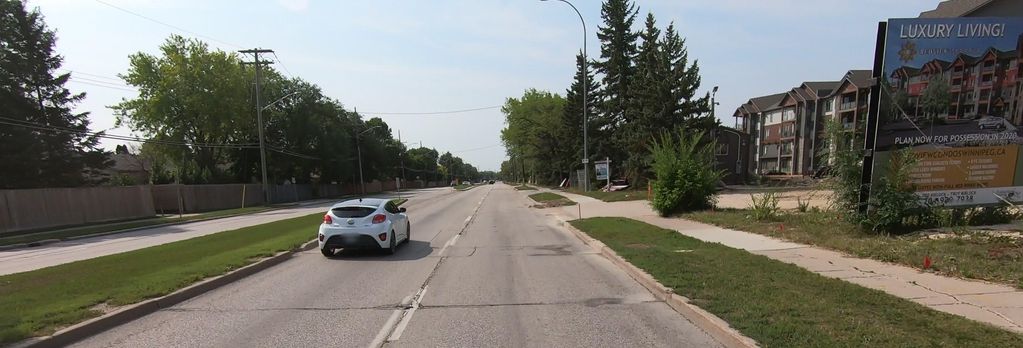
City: winnipeg